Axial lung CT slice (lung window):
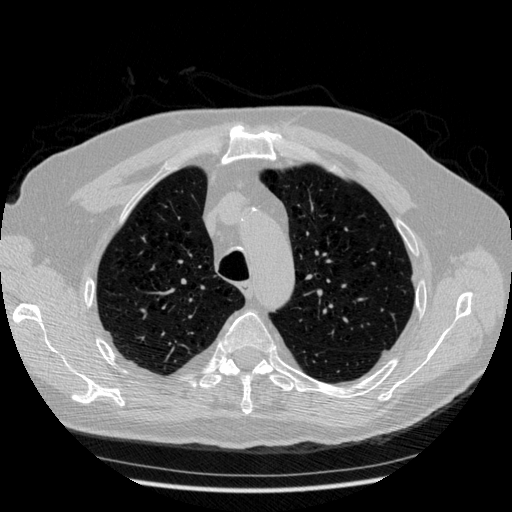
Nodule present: no